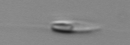
Label: flagellate_morphotype3